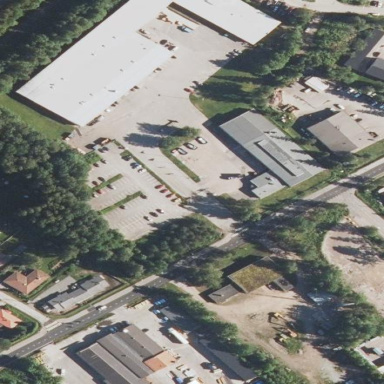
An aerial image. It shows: Parking area.